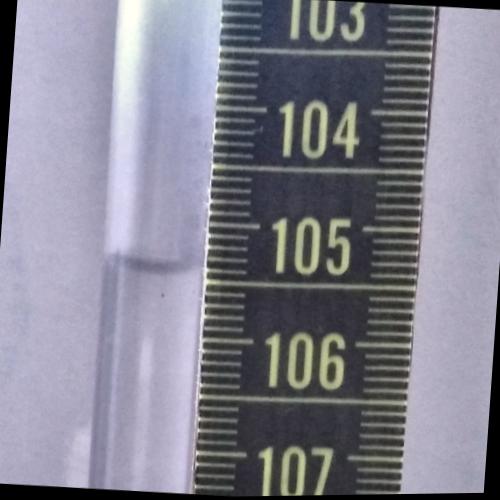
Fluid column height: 105.4 cm